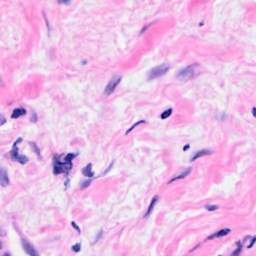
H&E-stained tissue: Breast